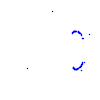
Particle: proton